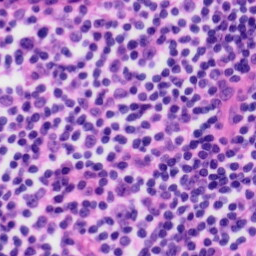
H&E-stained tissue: Tonsil